Question: I want to send email in C# via SMTP to different mail providers example Gmail, Yahoo, AOL, Msn, Live etc so that my code works fine if my computer is . (Proxy is a forward proxy taking requests from an internal network and forwarding them to the Internet and I configure proxy in I.E. as)
.................................
I have code by which I can send SMTP mail if PC is not connected via proxy
'''
public void SendMail(string senderId, string password, List<string> To, List<string> CC, List<string> BCC, string Subject, string Body, List<Attachment> Attachment)
{
SmtpClient SmtpServer = null;
string[] ss = senderId.Split('@');
string ServerName = ss[1].Substring(0, ss[1].IndexOf("."));
switch (ServerName.ToLower())
{
case "gmail":
SmtpServer = new SmtpClient("smtp.gmail.com");
SmtpServer.Port = 587;
SmtpServer.Credentials = new System.Net.NetworkCredential(senderId, password);
SmtpServer.EnableSsl = true;
break;
case "msn":
case "live":
case "hotmail":
case "outlook":
SmtpServer = new SmtpClient("smtp.live.com");
SmtpServer.Port = 25;
SmtpServer.Credentials = new System.Net.NetworkCredential(senderId, password);
SmtpServer.EnableSsl = true;
break;
case "aol":
SmtpServer = new SmtpClient("smtp.aol.com");
SmtpServer.Port = 25;
SmtpServer.Credentials = new System.Net.NetworkCredential(senderId, password);
SmtpServer.EnableSsl = true;
break;
case "yahoo":
case "ymail":
case "rocketmail":
case "yahoomail":
SmtpServer = new SmtpClient("smtp.mail.yahoo.com");
SmtpServer.Port = 25;
SmtpServer.Credentials = new System.Net.NetworkCredential(senderId, password);
SmtpServer.EnableSsl = false;
break;
default:
break;
}
SmtpServer.DeliveryMethod = SmtpDeliveryMethod.Network;
MailMessage mail = new MailMessage();
mail.From = new MailAddress(senderId);
foreach (string item in To)
{
mail.To.Add(item);
}
foreach (string item in CC)
{
mail.CC.Add(item);
}
foreach (string item in BCC)
{
mail.Bcc.Add(item);
}
mail.Subject = Subject;
mail.Body = Body;
foreach (Attachment item in Attachment)
{
mail.Attachments.Add(item);
}
SmtpServer.Send(mail);
}
'''
This is working perfectly fine but I want to send email when I am connected via proxy.
I have read so many posts like,
<URL>
<URL>
<URL>
They all state it is not possible but while searching <URL> which allows user to send mail via proxies by configuring the proxy.
I have researched a lot, I have read SOCKS proxy, learnt how to send SMTP mail using raw sockets but I am unable to find solution something missing.
I will appreciate any ideas for some work that has been done before, if any one who faced the same problem or any ideas what I can do?
As I have already mentioned that, I have found samples using it means and I am not allowed to use any
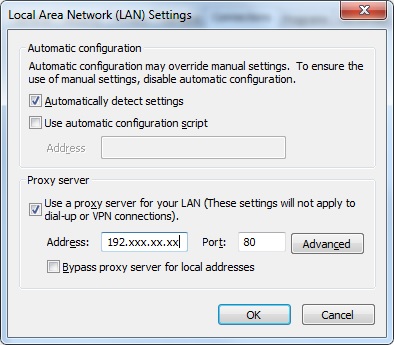
Answer: Sending mails via proxy server was a little tricky but at the end solved the problem by using the code to send mails via socket.
Took help from code at <URL>
Attaching the code below, the 'SmtpServer' object is same as described in question,
'''
#region ..... SOCKET MAIL .....
private enum SMTPResponse : int
{
/// <summary>
/// 220
/// </summary>
CONNECT_SUCCESS = 220,
/// <summary>
/// 235
/// </summary>
CRED_SUCCESS = 235,
/// <summary>
/// 250
/// </summary>
GENERIC_SUCCESS = 250,
/// <summary>
/// 334
/// </summary>
AUTH_SUCCESS = 334,
/// <summary>
/// 354
/// </summary>
DATA_SUCCESS = 354,
/// <summary>
/// 221
/// </summary>
QUIT_SUCCESS = 221
}
public static string EncodeTo64(string toEncode)
{
byte[] toEncodeAsBytes = System.Text.Encoding.ASCII.GetBytes(toEncode);
string returnValue = System.Convert.ToBase64String(toEncodeAsBytes, Base64FormattingOptions.None);
return returnValue;
}
public bool SendFromSocket(MailMessage message)
{
var requestUri = new System.Uri("smtps://" +SmtpServer.Host +":"+SmtpServer.Port);
Uri proxy = null;
//This is magic code which does your job for the proxy
using (var web = new System.Net.WebClient())
{
proxy = web.Proxy.GetProxy(requestUri);
}
using (var s = new TcpClient(proxy.DnsSafeHost, proxy.Port ))
{
using (var stream = s.GetStream())
using (var clearTextReader = new StreamReader(stream))
using (var clearTextWriter = new StreamWriter(stream) { AutoFlush = true })
using (var sslStream = new SslStream(stream))
{
if (!Check_Response(clearTextReader, SMTPResponse.CONNECT_SUCCESS))
{
s.Close();
return false;
}
clearTextWriter.WriteLine("HELO");
if (!Check_Response(clearTextReader, SMTPResponse.GENERIC_SUCCESS))
{
s.Close();
return false;
}
clearTextWriter.WriteLine("STARTTLS");
if (!Check_Response(clearTextReader, SMTPResponse.CONNECT_SUCCESS))
{
s.Close();
return false;
}
sslStream.AuthenticateAsClient(SmtpServer.Host);
bool flag = sslStream.IsAuthenticated;
using (var reader = new StreamReader(sslStream))
using (var writer = new StreamWriter(sslStream) { AutoFlush = true })
{
writer.WriteLine(string.Format("EHLO {0}", SmtpServer.Host));
if (!Check_Response(reader, SMTPResponse.GENERIC_SUCCESS))
{
s.Close();
return false;
}
writer.WriteLine("AUTH LOGIN");
if (!Check_Response(reader, SMTPResponse.AUTH_SUCCESS))
{
s.Close();
return false;
}
writer.WriteLine(EncodeTo64(SenderId));
if (!Check_Response(reader, SMTPResponse.AUTH_SUCCESS))
{
s.Close();
return false;
}
writer.WriteLine(EncodeTo64(Password));
if (!Check_Response(reader, SMTPResponse.CRED_SUCCESS))
{
s.Close();
return false;
}
writer.WriteLine("MAIL FROM: <{0}>", message.From);
if (!Check_Response(reader, SMTPResponse.GENERIC_SUCCESS))
{
s.Close();
return false;
}
foreach (MailAddress To in message.To)
{
writer.WriteLine("RCPT TO: <{0}>", To.Address);
if (!Check_Response(reader, SMTPResponse.GENERIC_SUCCESS))
{
s.Close();
return false;
}
}
if (message.CC != null)
{
foreach (MailAddress cc in message.CC)
{
writer.WriteLine(string.Format("RCPT TO: <{0}>", cc.Address));
if (!Check_Response(reader, SMTPResponse.GENERIC_SUCCESS))
{
s.Close();
return false;
}
}
}
StringBuilder Header = new StringBuilder();
Header.Append("From: " + message.From + "
");
Header.Append("To: ");
for (int i = 0; i < message.To.Count; i++)
{
Header.Append(i > 0 ? "," : "");
Header.Append(message.To[i].Address);
}
Header.Append("
");
if (message.CC != null)
{
Header.Append("Cc: ");
for (int i = 0; i < message.CC.Count; i++)
{
Header.Append(i > 0 ? "," : "");
Header.Append(message.CC[i].Address);
}
Header.Append("
");
}
Header.Append("Date: ");
Header.Append(DateTime.Now.ToString("ddd, d M y HⓂ️s z"));
Header.Append("
");
Header.Append("Subject: " + message.Subject + "
");
Header.Append("X-Mailer: SMTPDirect v1
");
string MsgBody = message.Body;
if (!MsgBody.EndsWith("
"))
MsgBody += "
";
if (message.Attachments.Count > 0)
{
Header.Append("MIME-Version: 1.0
");
Header.Append("Content-Type: multipart/mixed; boundary=unique-boundary-1
");
Header.Append("
");
Header.Append("This is a multi-part message in MIME format.
");
StringBuilder sb = new StringBuilder();
sb.Append("--unique-boundary-1
");
sb.Append("Content-Type: text/plain
");
sb.Append("Content-Transfer-Encoding: 7Bit
");
sb.Append("
");
sb.Append(MsgBody + "
");
sb.Append("
");
foreach (object o in message.Attachments)
{
Attachment a = o as Attachment;
byte[] binaryData;
if (a != null)
{
//FileInfo f = new FileInfo(a.);
sb.Append("--unique-boundary-1
");
sb.Append("Content-Type: application/octet-stream; file=" + a.Name + "
");
sb.Append("Content-Transfer-Encoding: base64
");
sb.Append("Content-Disposition: attachment; filename=" + a.Name + "
");
sb.Append("
");
Stream fs = a.ContentStream;
binaryData = new Byte[fs.Length];
long bytesRead = fs.Read(binaryData, 0, (int)fs.Length);
fs.Close();
string base64String = System.Convert.ToBase64String(binaryData, 0, binaryData.Length);
for (int i = 0; i < base64String.Length; )
{
int nextchunk = 100;
if (base64String.Length - (i + nextchunk) < 0)
nextchunk = base64String.Length - i;
sb.Append(base64String.Substring(i, nextchunk));
sb.Append("
");
i += nextchunk;
}
sb.Append("
");
}
}
MsgBody = sb.ToString();
}
writer.WriteLine("DATA
");
if (!Check_Response(reader, SMTPResponse.DATA_SUCCESS))
{
s.Close();
return false;
}
Header.Append("
");
Header.Append(MsgBody);
Header.Append(".
");
Header.Append("
");
Header.Append("
");
writer.WriteLine(Header.ToString());
if (!Check_Response(reader, SMTPResponse.GENERIC_SUCCESS))
{
s.Close();
return false;
}
writer.WriteLine("QUIT
");
Check_Response(reader, SMTPResponse.QUIT_SUCCESS);
s.Close();
return true;
}
}
}
}
private static bool Check_Response(StreamReader netStream, SMTPResponse response_expected)
{
int response;
int read = 0;
StringBuilder sResponse = new StringBuilder();
do
{
char[] buffer = new char[1024];
read = netStream.Read(buffer, 0, buffer.Length);
sResponse.Append(buffer);
}
while (read == 1024);
response = Convert.ToInt32(sResponse.ToString().Substring(0, 3));
if (response != (int)response_expected)
return false;
return true;
}
#endregion ..... SOCKET MAIL .....
'''